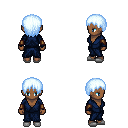
a pixel art fantasy rpg character, female body template, human, dark skin, blue robe, white pants, white cyan plain hairstyle, leather bracers, white slippers, four views (front, back, left, right), 2x2 character sprite sheet, small pixel art, hard edges, no anti-aliasing